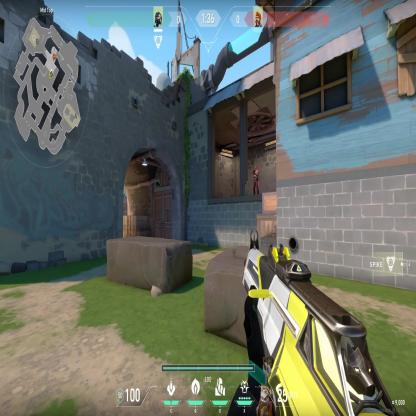
Label: enemy